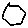
Label: hexagon